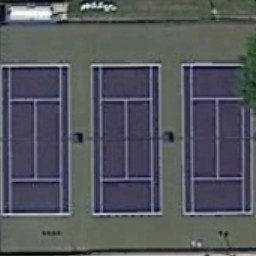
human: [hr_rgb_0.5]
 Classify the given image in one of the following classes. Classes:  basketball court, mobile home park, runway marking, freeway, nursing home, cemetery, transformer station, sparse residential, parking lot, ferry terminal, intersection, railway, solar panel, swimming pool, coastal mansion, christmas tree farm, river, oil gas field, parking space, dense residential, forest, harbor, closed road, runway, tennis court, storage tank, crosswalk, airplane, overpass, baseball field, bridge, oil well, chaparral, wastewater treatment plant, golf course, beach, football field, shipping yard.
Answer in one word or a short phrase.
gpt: tennis court